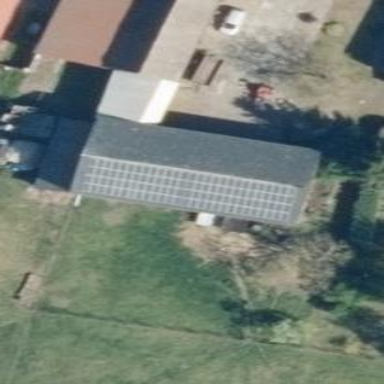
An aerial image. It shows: Gabled roof on farm auxiliary building.